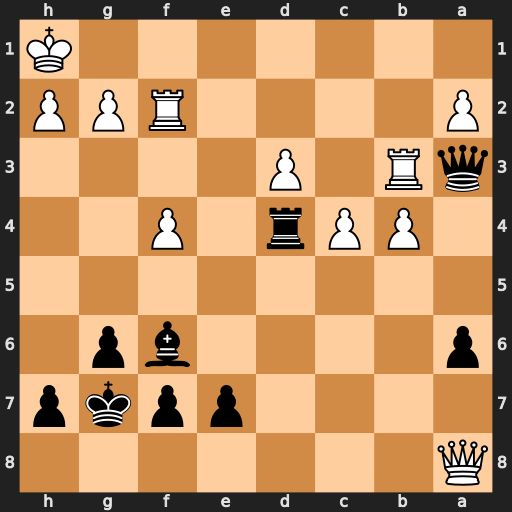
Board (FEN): Q7/4ppkp/p4bp1/8/1PPr1P2/qR1P4/P4RPP/7K
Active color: b
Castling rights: -
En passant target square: -
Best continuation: Qc1+ Rf1 Qxf1#